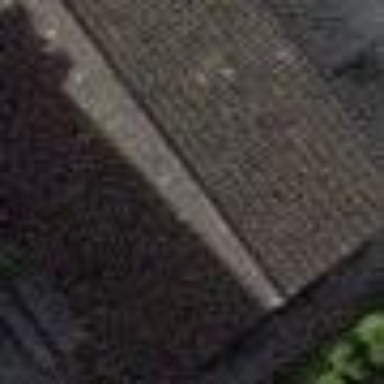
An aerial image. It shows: Group of garages.